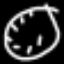
Label: clock